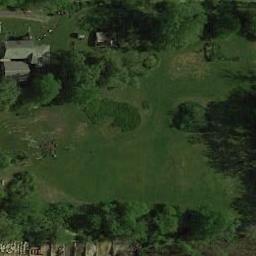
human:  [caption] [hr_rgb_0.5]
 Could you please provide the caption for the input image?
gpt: The entire image is dominated by grass .

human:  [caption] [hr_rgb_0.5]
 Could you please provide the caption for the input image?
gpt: There are several buildings of different shapes and many trees in the meadow .

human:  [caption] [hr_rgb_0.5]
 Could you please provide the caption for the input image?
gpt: There are many green trees and a building on the green grass .

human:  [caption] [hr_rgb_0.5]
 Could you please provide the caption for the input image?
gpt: This meadow has dense grasses is surrounded by some trees and some houses are also on the meadow .

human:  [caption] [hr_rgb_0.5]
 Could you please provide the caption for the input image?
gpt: There are many green trees and a gray building on the green meadow .